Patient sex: M
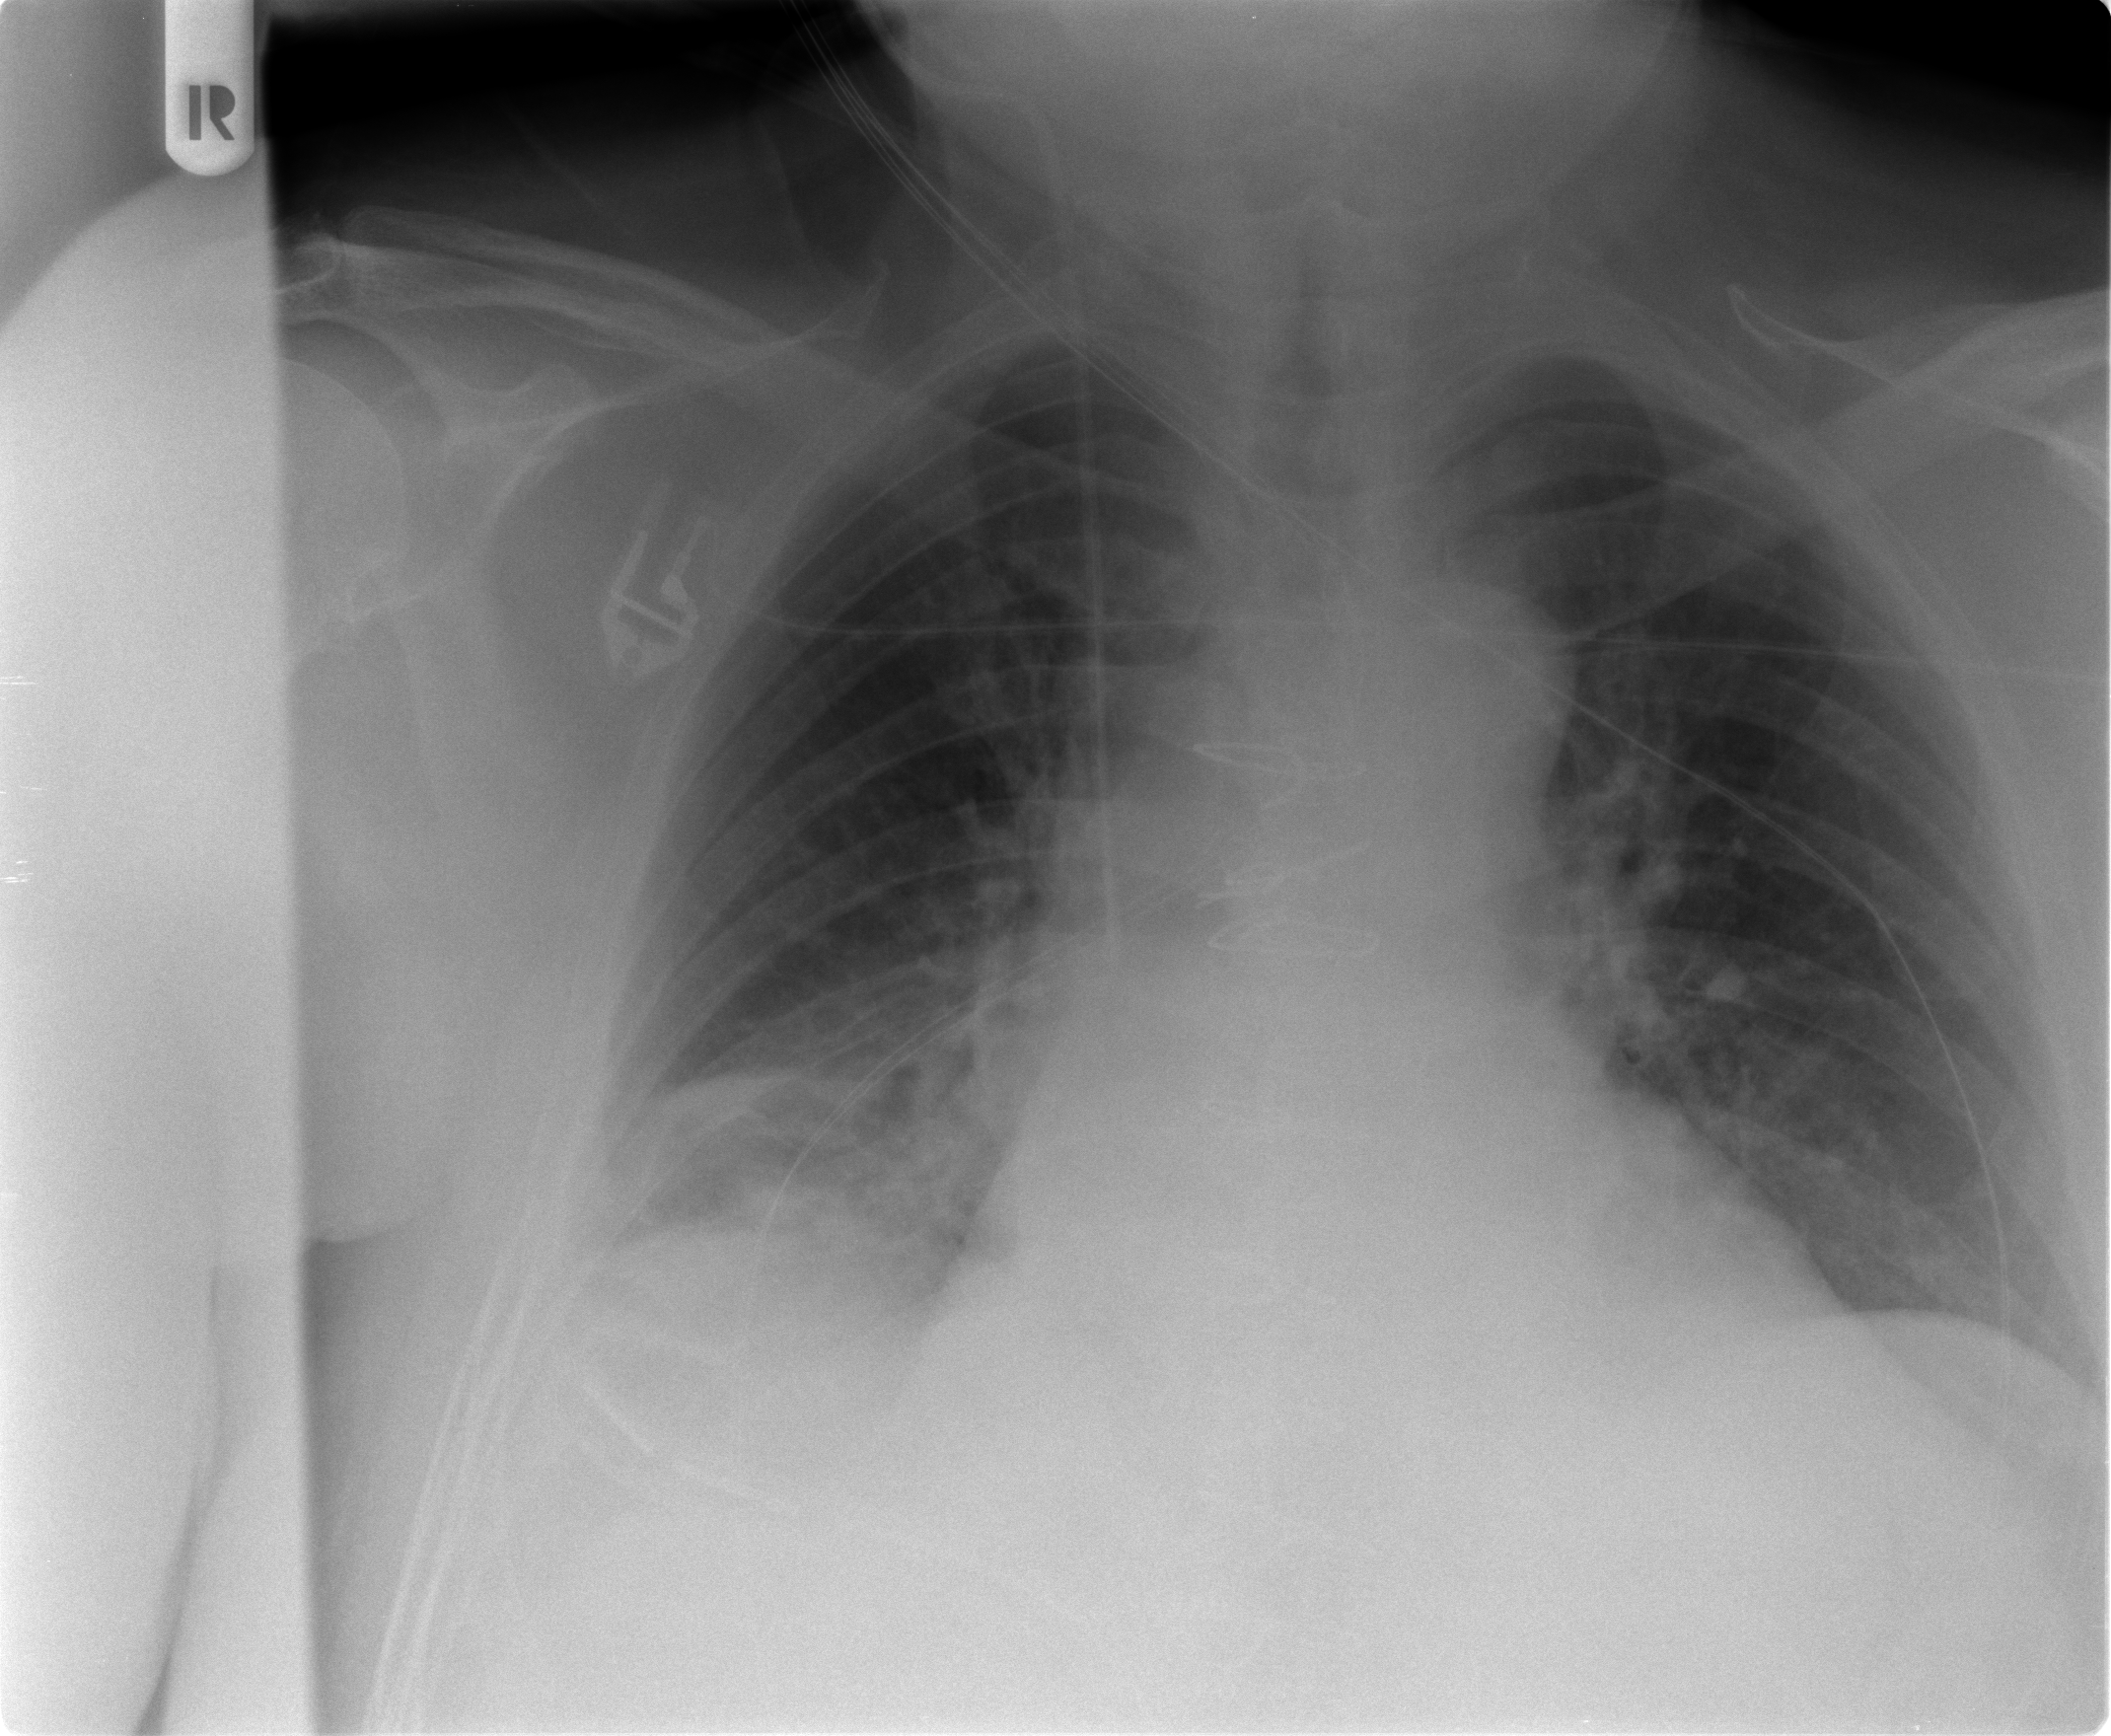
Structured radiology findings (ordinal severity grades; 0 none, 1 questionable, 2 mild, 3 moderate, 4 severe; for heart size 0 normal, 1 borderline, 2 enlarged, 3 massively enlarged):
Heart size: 0
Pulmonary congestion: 2
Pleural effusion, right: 2
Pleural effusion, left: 0
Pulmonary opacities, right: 2
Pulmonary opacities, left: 0
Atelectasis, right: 2
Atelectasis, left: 0